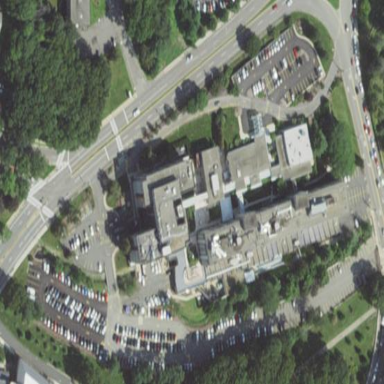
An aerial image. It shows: Hospital.